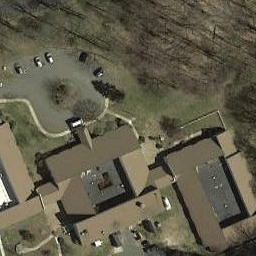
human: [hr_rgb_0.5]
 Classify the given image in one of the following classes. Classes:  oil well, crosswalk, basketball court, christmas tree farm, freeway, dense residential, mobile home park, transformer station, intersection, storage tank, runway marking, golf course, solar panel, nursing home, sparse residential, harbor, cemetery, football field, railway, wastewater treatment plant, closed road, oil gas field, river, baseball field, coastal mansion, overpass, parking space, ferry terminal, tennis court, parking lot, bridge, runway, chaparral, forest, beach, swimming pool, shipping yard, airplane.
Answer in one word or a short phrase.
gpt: nursing home